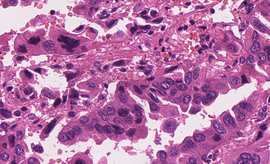
Tumor epithelial tissue: yes
Tumor-associated stroma tissue: yes
Normal tissue: no